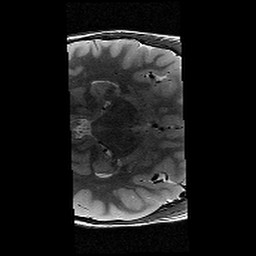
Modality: T2w
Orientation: axial
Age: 11
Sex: male
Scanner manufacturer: siemens
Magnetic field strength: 3 T
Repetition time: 9.23 s
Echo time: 0.067 s